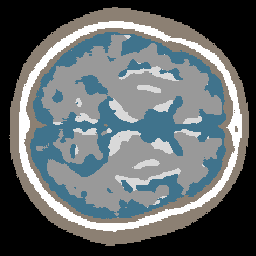
Label: no_lesion